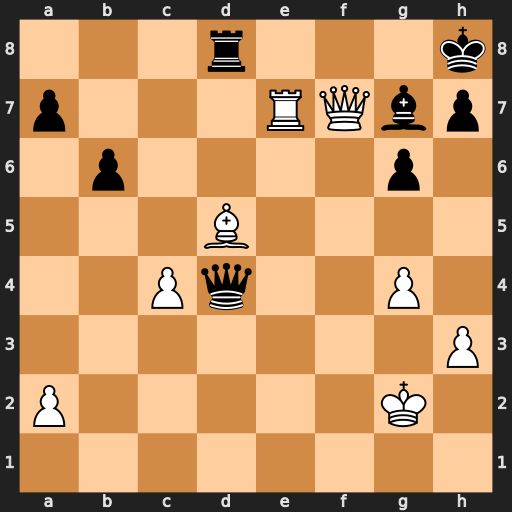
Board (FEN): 3r3k/p3RQbp/1p4p1/3B4/2Pq2P1/7P/P5K1/8
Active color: w
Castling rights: -
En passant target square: -
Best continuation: Re8+ Rxe8 Qxe8+ Bf8 Qxf8#